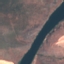
Label: River